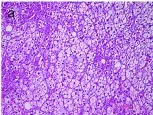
Expression of CYP11B1/2 in three nodules of patients. Histological and immunohistochemical staining of three nodules (N1, nodule 1; N2, nodule 2; N3, nodule 3) of this patient and cortisol-producing adenoma from another patient (control, as a reference for positive CYP11B2 staining). HE, hematoxylin-eosin staining.
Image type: pathology (h&e)